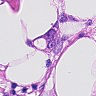
Metastatic tissue present: yes